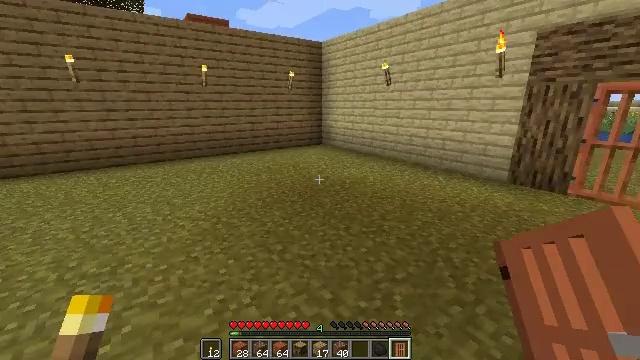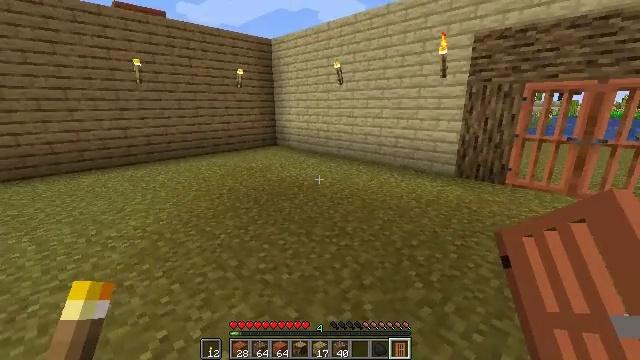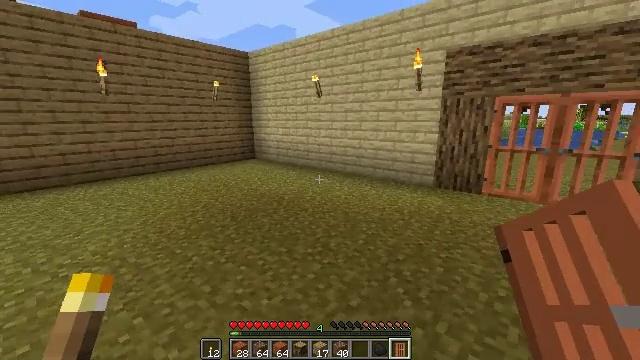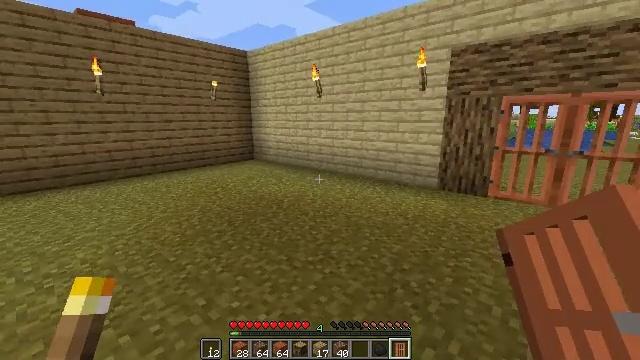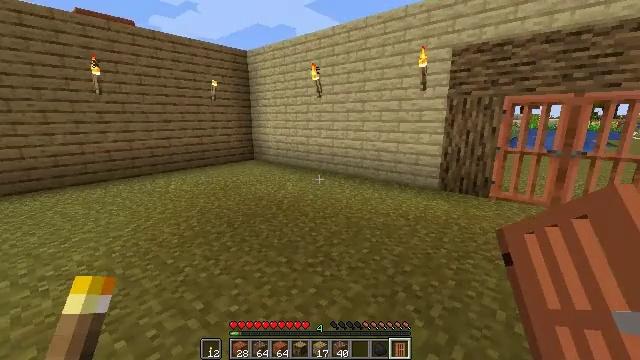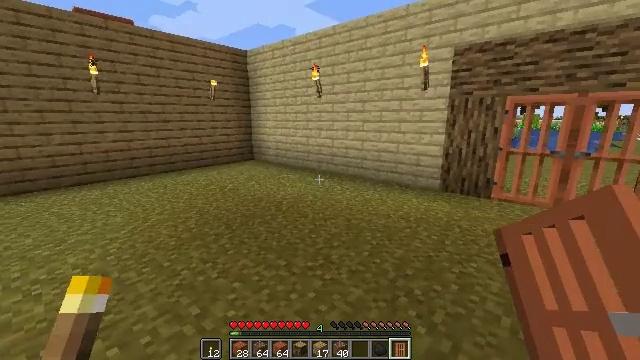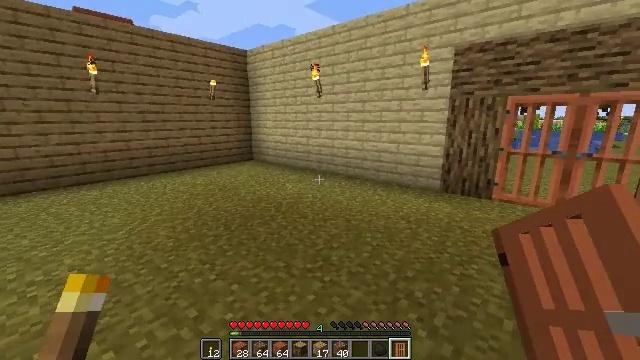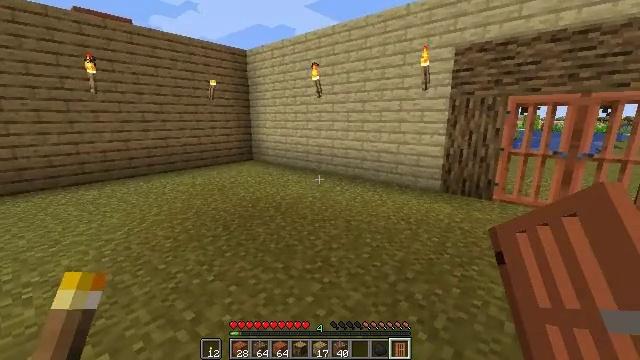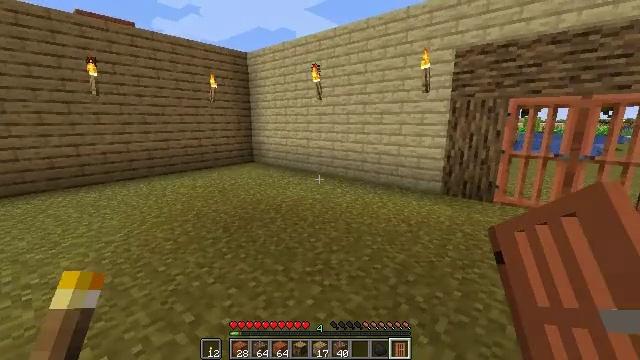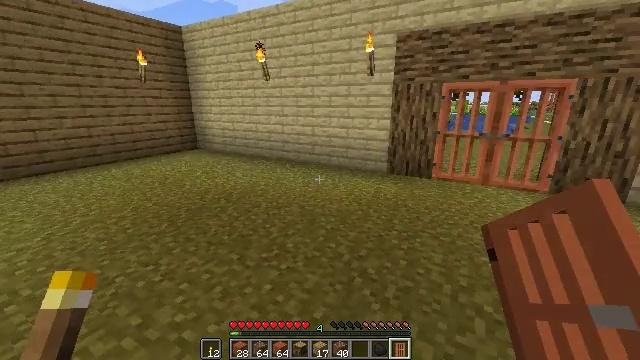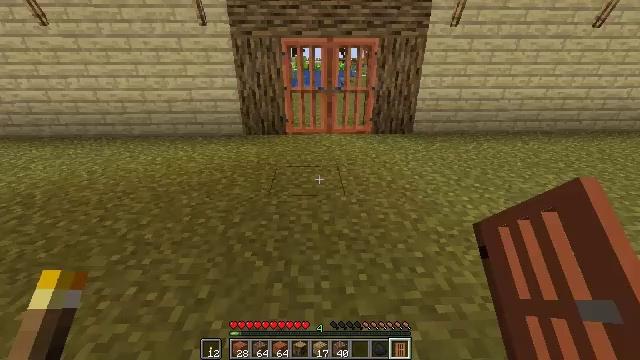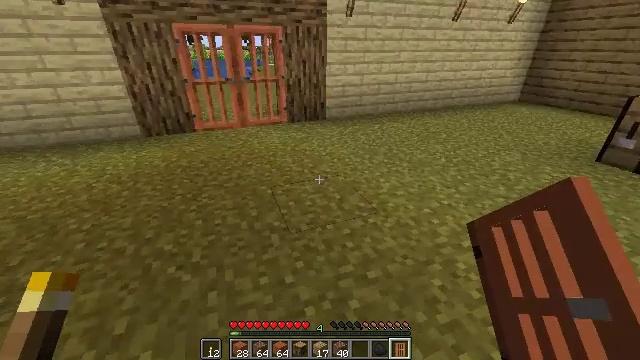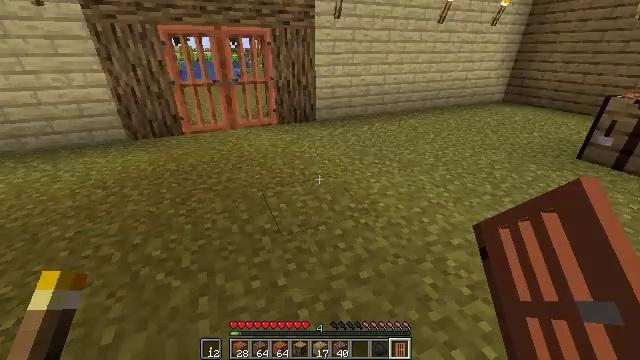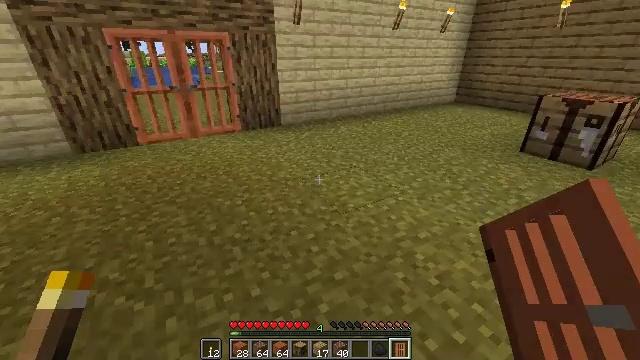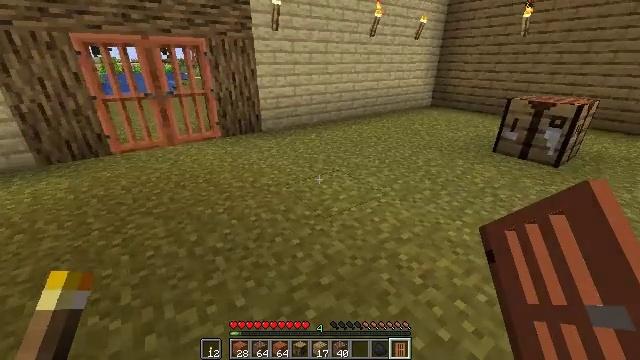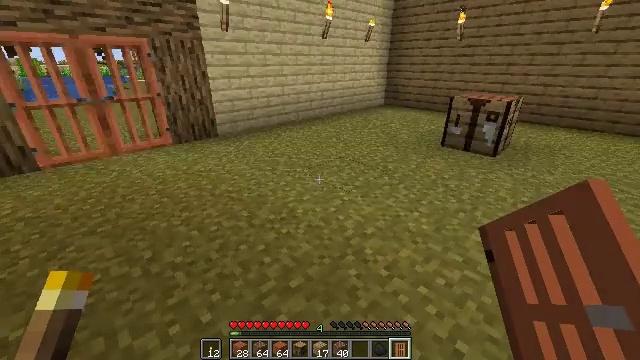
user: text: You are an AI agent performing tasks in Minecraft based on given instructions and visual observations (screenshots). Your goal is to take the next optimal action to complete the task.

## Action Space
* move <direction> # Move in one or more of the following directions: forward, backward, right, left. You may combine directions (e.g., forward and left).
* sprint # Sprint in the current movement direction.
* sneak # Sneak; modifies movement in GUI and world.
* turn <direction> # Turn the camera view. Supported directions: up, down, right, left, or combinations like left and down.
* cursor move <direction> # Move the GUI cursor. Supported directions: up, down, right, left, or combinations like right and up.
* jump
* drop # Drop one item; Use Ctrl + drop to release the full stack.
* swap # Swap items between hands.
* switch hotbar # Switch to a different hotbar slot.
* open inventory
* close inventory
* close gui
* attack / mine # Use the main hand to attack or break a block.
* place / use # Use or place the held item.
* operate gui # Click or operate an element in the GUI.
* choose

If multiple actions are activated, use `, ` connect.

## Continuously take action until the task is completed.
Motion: motion action
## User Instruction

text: Put acacia planks in the crafting grid to make an acacia slab.
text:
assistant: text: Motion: move forward, turn right
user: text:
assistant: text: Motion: move forward, turn right and up
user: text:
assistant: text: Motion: no_op
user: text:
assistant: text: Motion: no_op
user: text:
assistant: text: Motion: no_op
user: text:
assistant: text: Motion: no_op
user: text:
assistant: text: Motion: no_op
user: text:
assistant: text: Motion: no_op
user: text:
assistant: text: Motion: turn right and down
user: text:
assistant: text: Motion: turn right and down
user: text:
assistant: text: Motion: turn right and down
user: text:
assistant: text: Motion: turn right
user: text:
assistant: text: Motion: turn right
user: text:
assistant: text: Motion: turn right and up
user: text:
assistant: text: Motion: turn right
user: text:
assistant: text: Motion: turn right
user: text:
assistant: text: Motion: turn right
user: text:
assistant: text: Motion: turn right
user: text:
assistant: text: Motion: turn right
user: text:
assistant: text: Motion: no_op
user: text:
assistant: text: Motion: move forward
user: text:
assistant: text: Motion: move forward
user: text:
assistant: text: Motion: move forward
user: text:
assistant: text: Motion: move forward, turn left
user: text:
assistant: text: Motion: move forward, turn left
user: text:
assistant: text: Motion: move forward
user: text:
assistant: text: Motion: move forward
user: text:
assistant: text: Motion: move forward
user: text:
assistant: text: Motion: move forward
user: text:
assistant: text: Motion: move forward